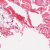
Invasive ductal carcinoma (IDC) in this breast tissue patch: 0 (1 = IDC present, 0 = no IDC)